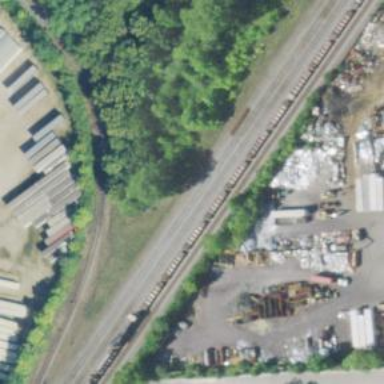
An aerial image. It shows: Railway siding with rails.